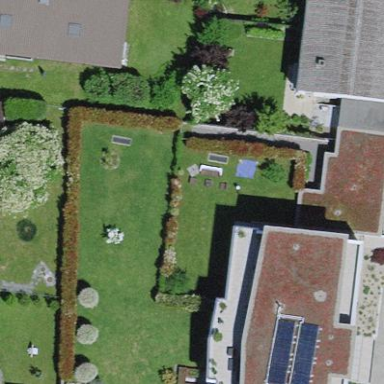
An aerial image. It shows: Simple and straightforward house.